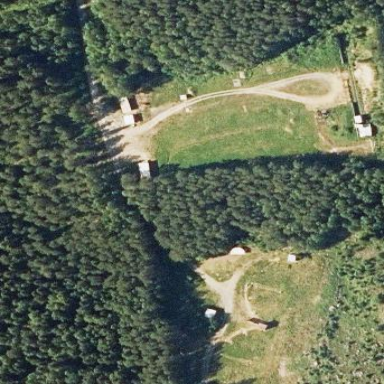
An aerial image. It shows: Shooting range on leisure land pitch.